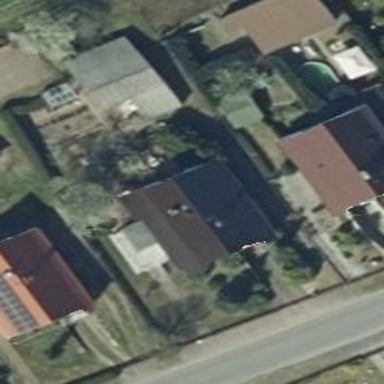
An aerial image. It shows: House with flat grey roof.